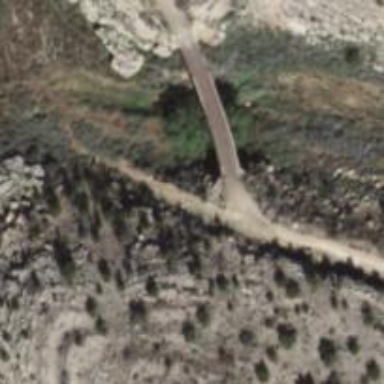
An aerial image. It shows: Track road on bridge.